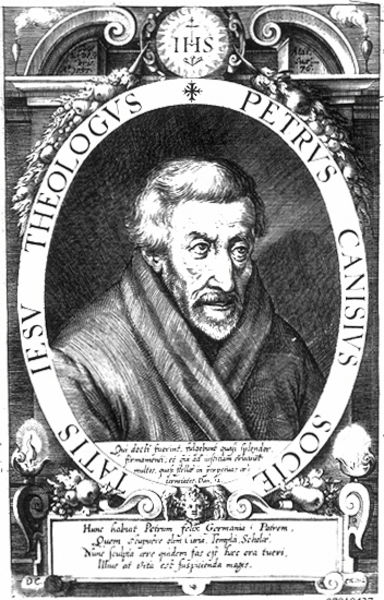
Titel: Bildnis des Peter Canisius
Künstler: Dominicus Custos
Institution: (Seriendruck)
Schlagwörter: dunkel, feder, mann, schatten, weiß, blumen, frisur, grau, haar, hell, licht, mund, nase, profil, schwarz, säulen, zeichnung, blick, ornament, alt, bart, augen, gesicht, kragen, pelz, rahmen, sockel, tod, vollbart, bildnis, herr, portrait, porträt, kirche, geistlicher, haare, mantel, girlande, scheitel, oval, rund, tondo, früchte, schrift, grafik, graphik, tafel, inschrift, glanz, schriftzeichen, name, memento mori, greis, medaillon, druck, monogramm, schraffur, radierung, stich, illustration, schwarzweiß, text, druckg, leben, voluten, priester, gelehrter, kupferstich, miniatur, petrus, offener mund, barok, latein, lateinisch, schraffut, peter, vignette, jesuit, inri, stirne, ihs, rafik, theologe, buchkunst, nachruf, theologus, canisius, petrus canisius, buchstabend, cae, früchte#, peterus, ordensgeistlicher